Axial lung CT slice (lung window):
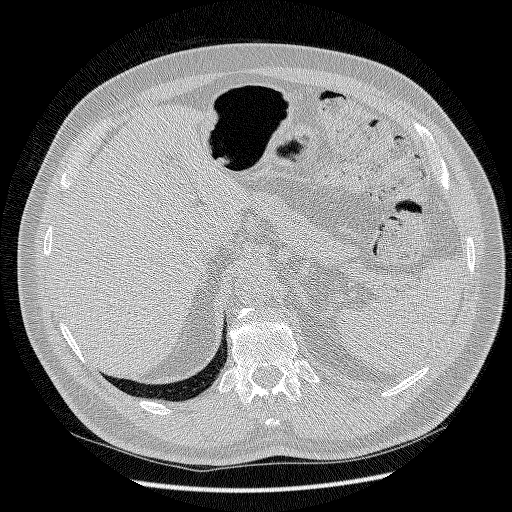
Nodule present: no